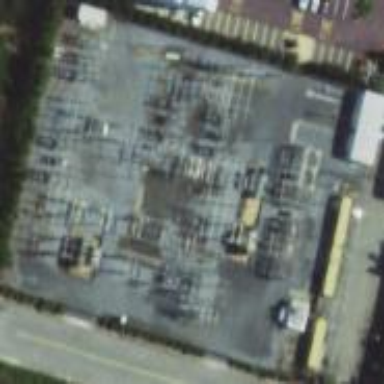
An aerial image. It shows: Chain link fence surrounds power substation.